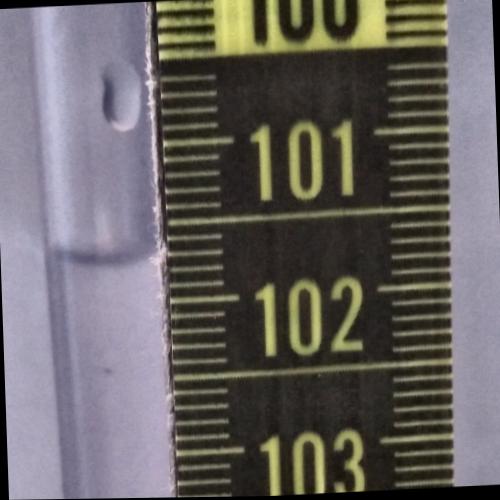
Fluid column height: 101.7 cm